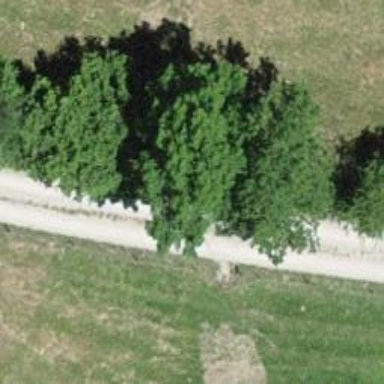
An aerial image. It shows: Gravel service road.